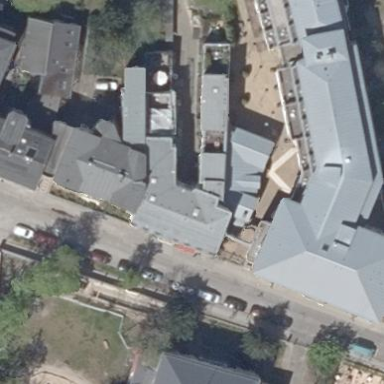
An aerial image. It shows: Set of apartments with black slate saltbox roof. The building has light green and bisque color scheme.